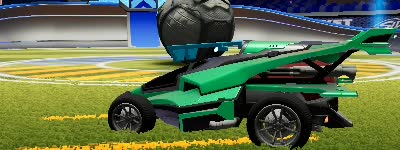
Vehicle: aftershock